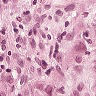
Metastatic tissue present: yes